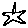
Label: star